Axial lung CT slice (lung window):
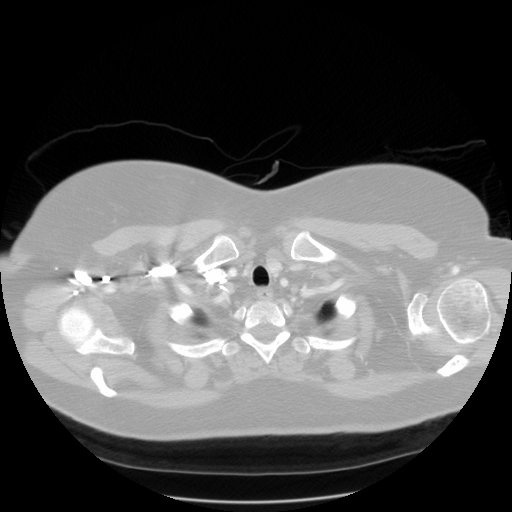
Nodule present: no